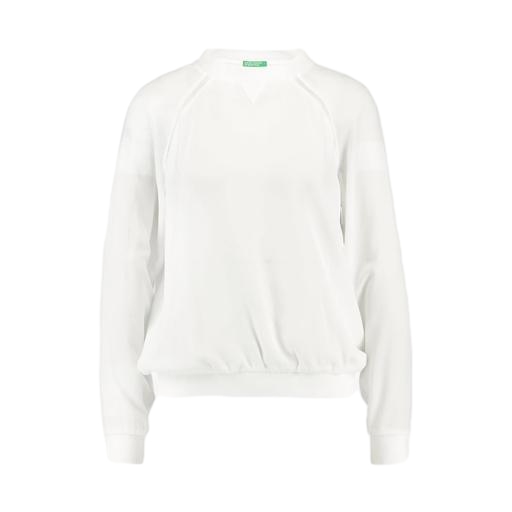
white long-sleeve top, white pullover, white long-sleeve plissé, white background